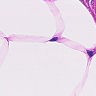
Metastatic tissue present: no